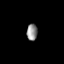
Tissue: prostate
Cell type: T cells
Senescence score: 0.7171
Nuclear area (px): 175
Mean DAPI intensity: 144.16